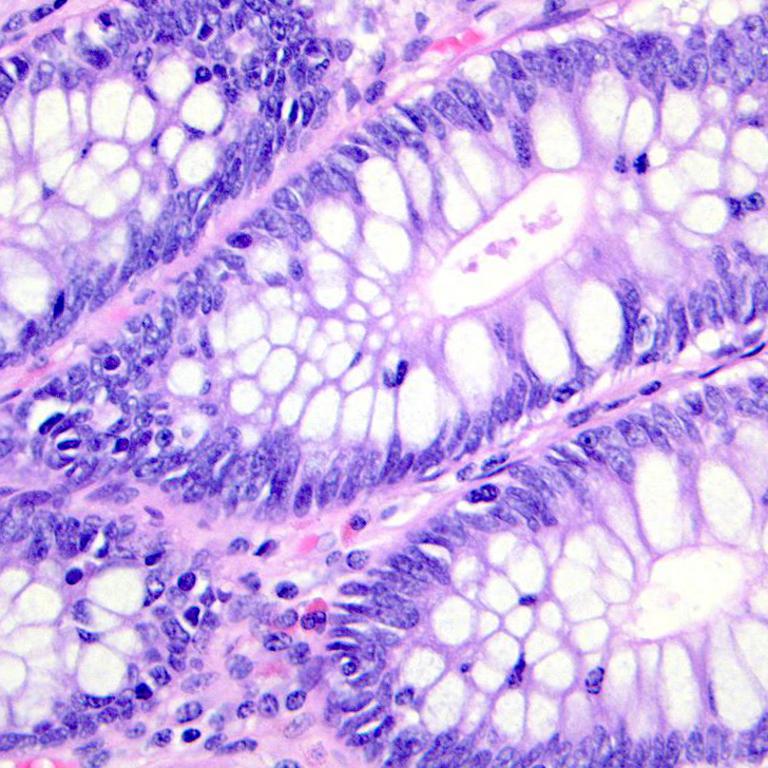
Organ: colon
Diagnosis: benign